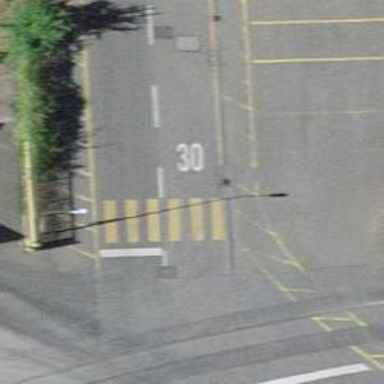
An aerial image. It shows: Footway with zebra crossing.